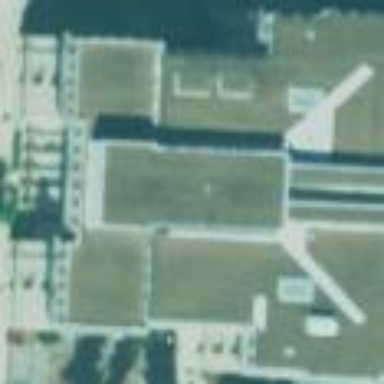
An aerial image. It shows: University building housing library.